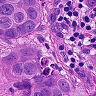
Metastatic tissue present: yes